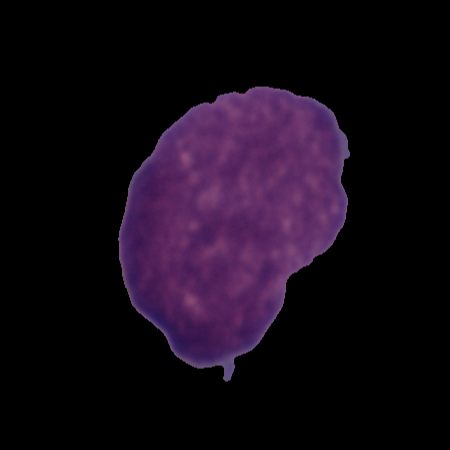
Label: healthy